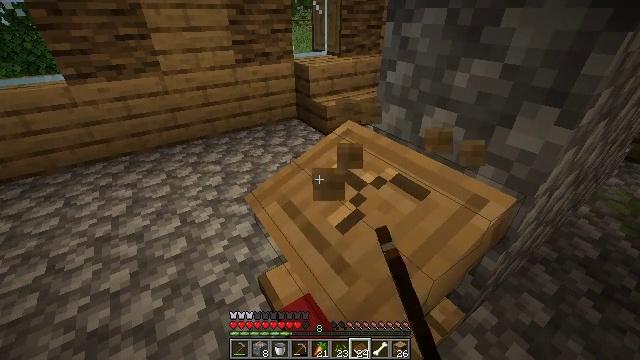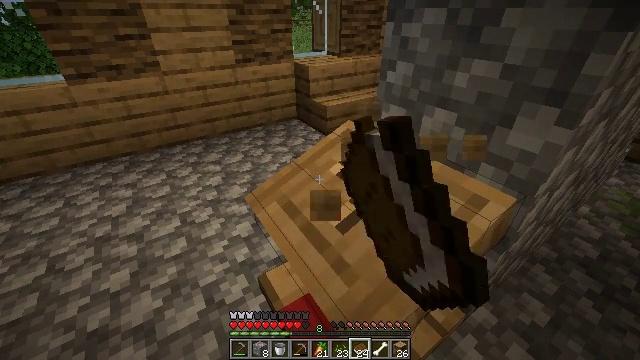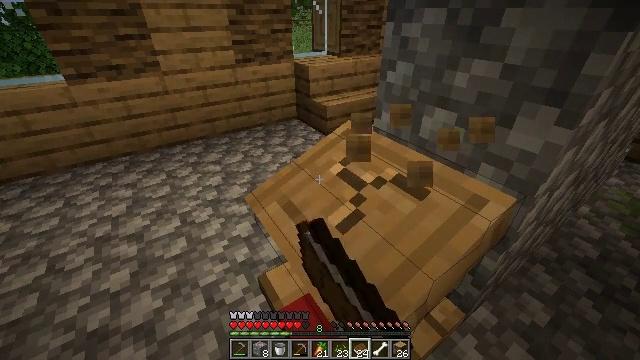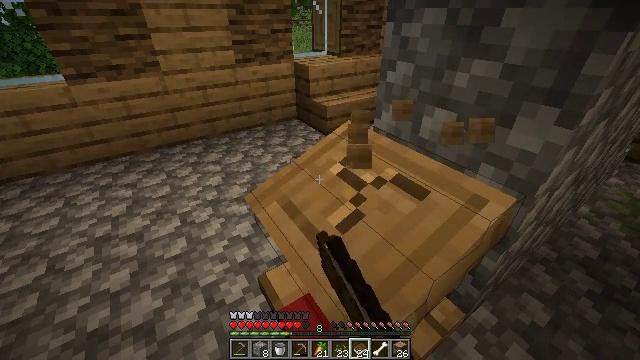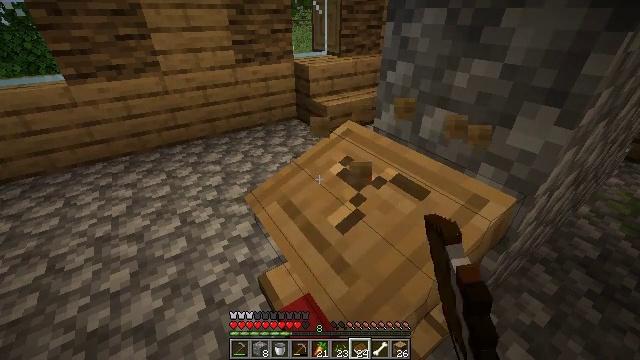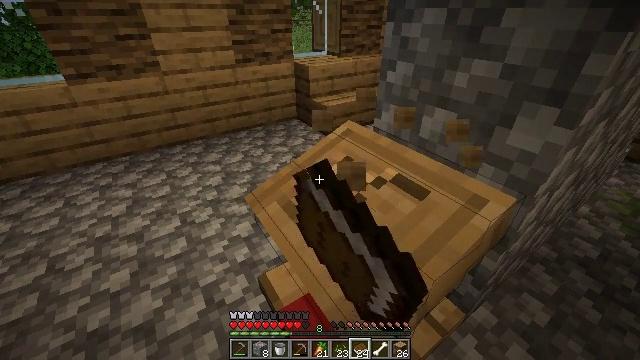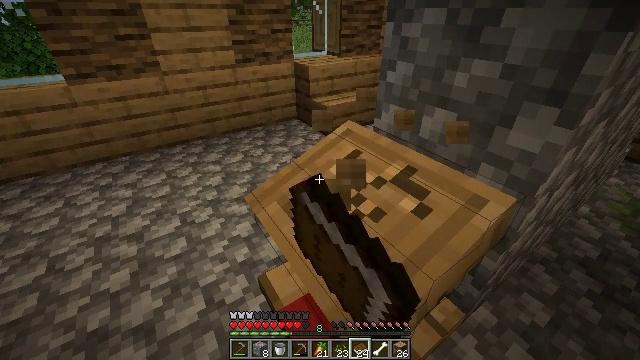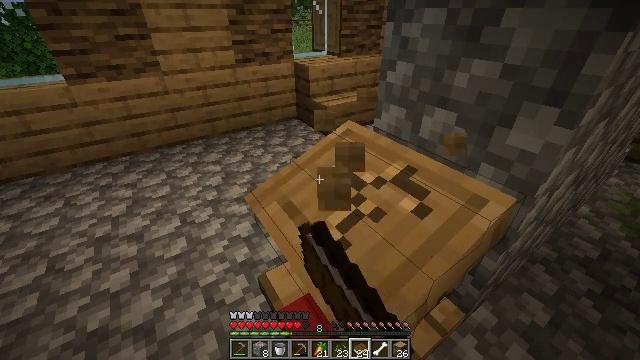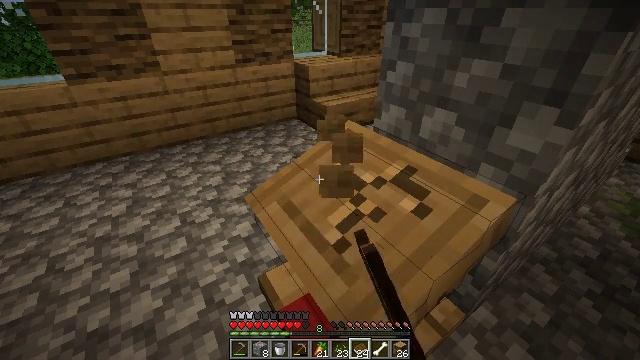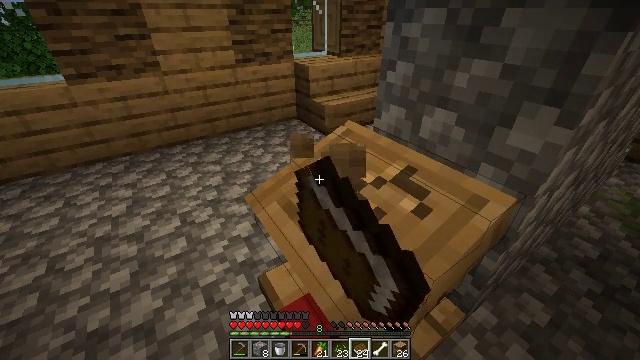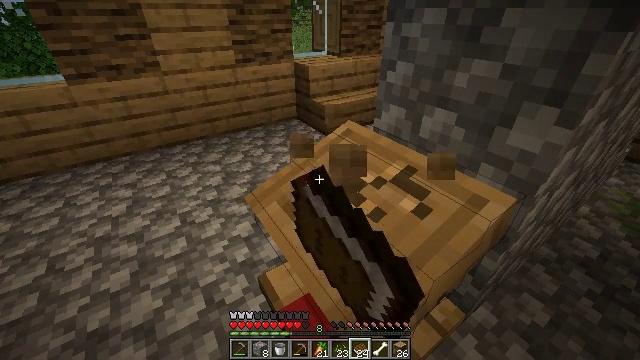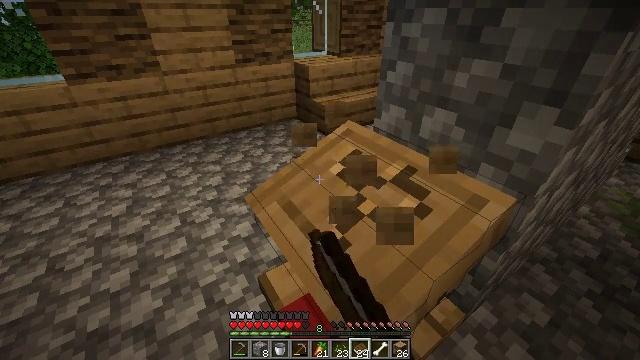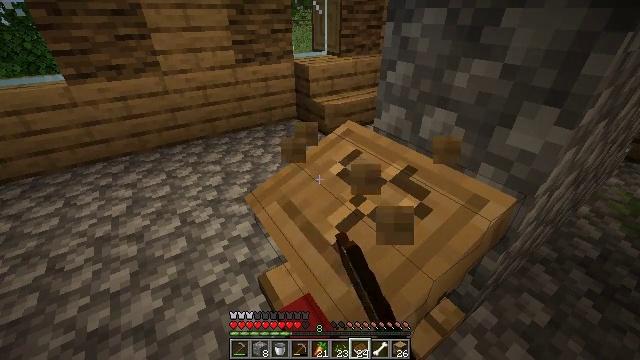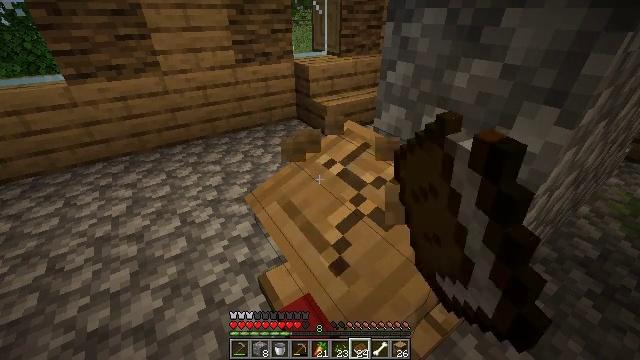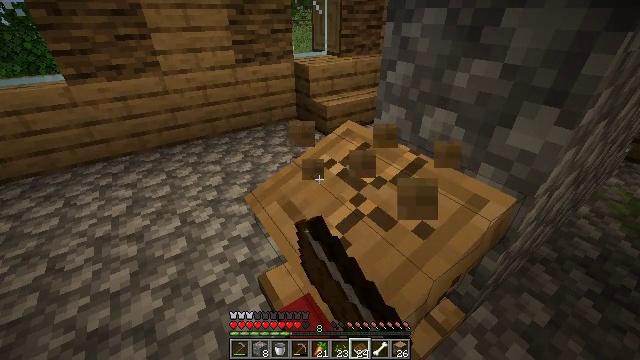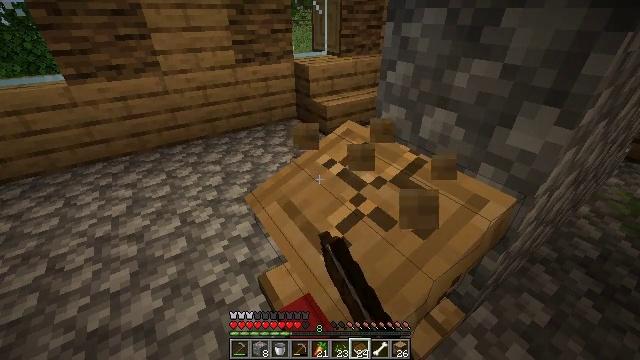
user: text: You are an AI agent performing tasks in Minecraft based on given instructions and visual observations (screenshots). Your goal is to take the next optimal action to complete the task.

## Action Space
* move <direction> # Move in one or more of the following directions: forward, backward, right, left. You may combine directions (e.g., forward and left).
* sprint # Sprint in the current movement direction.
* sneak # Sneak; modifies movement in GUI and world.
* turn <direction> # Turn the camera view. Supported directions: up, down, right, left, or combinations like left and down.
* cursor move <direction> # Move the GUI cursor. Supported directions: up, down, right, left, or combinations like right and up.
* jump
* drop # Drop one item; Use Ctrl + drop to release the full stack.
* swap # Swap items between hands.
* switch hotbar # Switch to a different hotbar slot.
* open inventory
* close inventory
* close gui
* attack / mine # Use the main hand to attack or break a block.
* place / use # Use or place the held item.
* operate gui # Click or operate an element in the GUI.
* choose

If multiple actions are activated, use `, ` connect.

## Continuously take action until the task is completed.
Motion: motion action
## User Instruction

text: Mine the lectern.
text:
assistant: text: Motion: attack / mine
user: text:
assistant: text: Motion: attack / mine
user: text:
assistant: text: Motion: attack / mine
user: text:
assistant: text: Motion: attack / mine
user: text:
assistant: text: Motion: attack / mine
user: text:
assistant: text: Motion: attack / mine
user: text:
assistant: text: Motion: attack / mine
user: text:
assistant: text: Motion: attack / mine
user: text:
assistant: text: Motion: attack / mine
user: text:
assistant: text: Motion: attack / mine
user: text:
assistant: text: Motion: attack / mine
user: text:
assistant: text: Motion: attack / mine
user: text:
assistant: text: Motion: attack / mine
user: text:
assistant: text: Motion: attack / mine
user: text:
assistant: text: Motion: attack / mine
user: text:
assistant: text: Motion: attack / mine
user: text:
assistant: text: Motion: attack / mine
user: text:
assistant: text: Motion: attack / mine
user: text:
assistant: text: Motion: attack / mine
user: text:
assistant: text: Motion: attack / mine
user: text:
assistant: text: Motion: attack / mine
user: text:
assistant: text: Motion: attack / mine
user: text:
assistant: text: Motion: attack / mine
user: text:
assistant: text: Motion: attack / mine
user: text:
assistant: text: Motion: attack / mine
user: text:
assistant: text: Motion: attack / mine
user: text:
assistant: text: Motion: attack / mine
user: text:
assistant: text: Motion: attack / mine
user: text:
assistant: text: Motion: attack / mine
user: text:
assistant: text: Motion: attack / mine